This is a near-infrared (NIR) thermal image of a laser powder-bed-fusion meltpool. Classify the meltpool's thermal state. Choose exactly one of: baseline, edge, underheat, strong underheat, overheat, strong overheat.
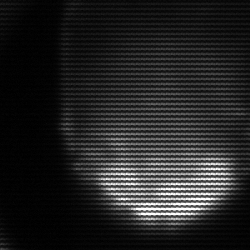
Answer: edge